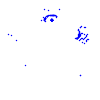
Particle: kaon